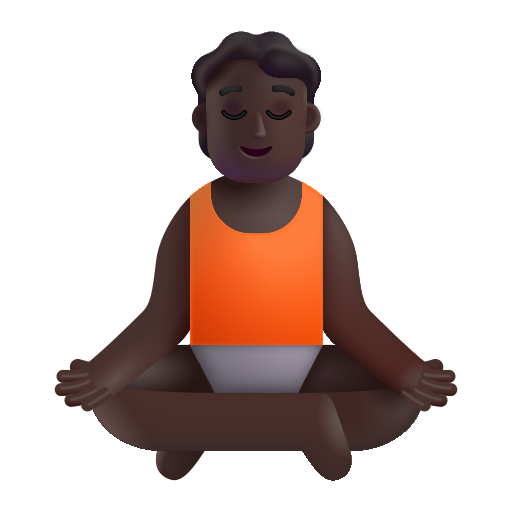
person in lotus position color dark